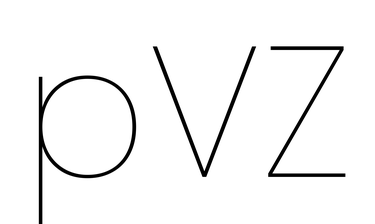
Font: Poppins-Thin